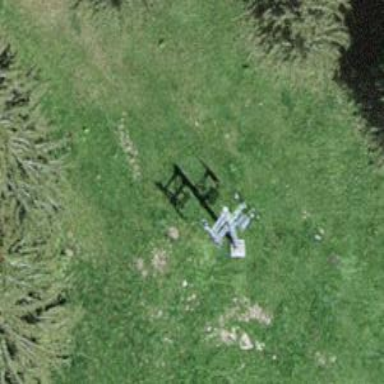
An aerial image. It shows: Pylon for aerialway.